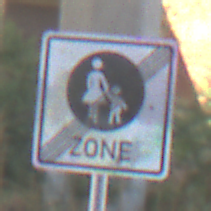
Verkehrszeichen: EndeFussgaengerzone
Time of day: Midday
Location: Roofed (Underpass)
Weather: Clear
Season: NotSpecified
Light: Natural